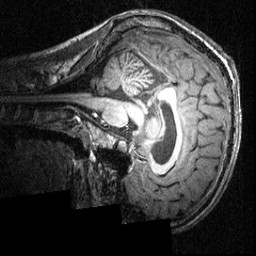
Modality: T1w
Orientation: sagittal
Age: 18
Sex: male
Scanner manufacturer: siemens
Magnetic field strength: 3.951 T
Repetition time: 1.5 s
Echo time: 0.00335 s